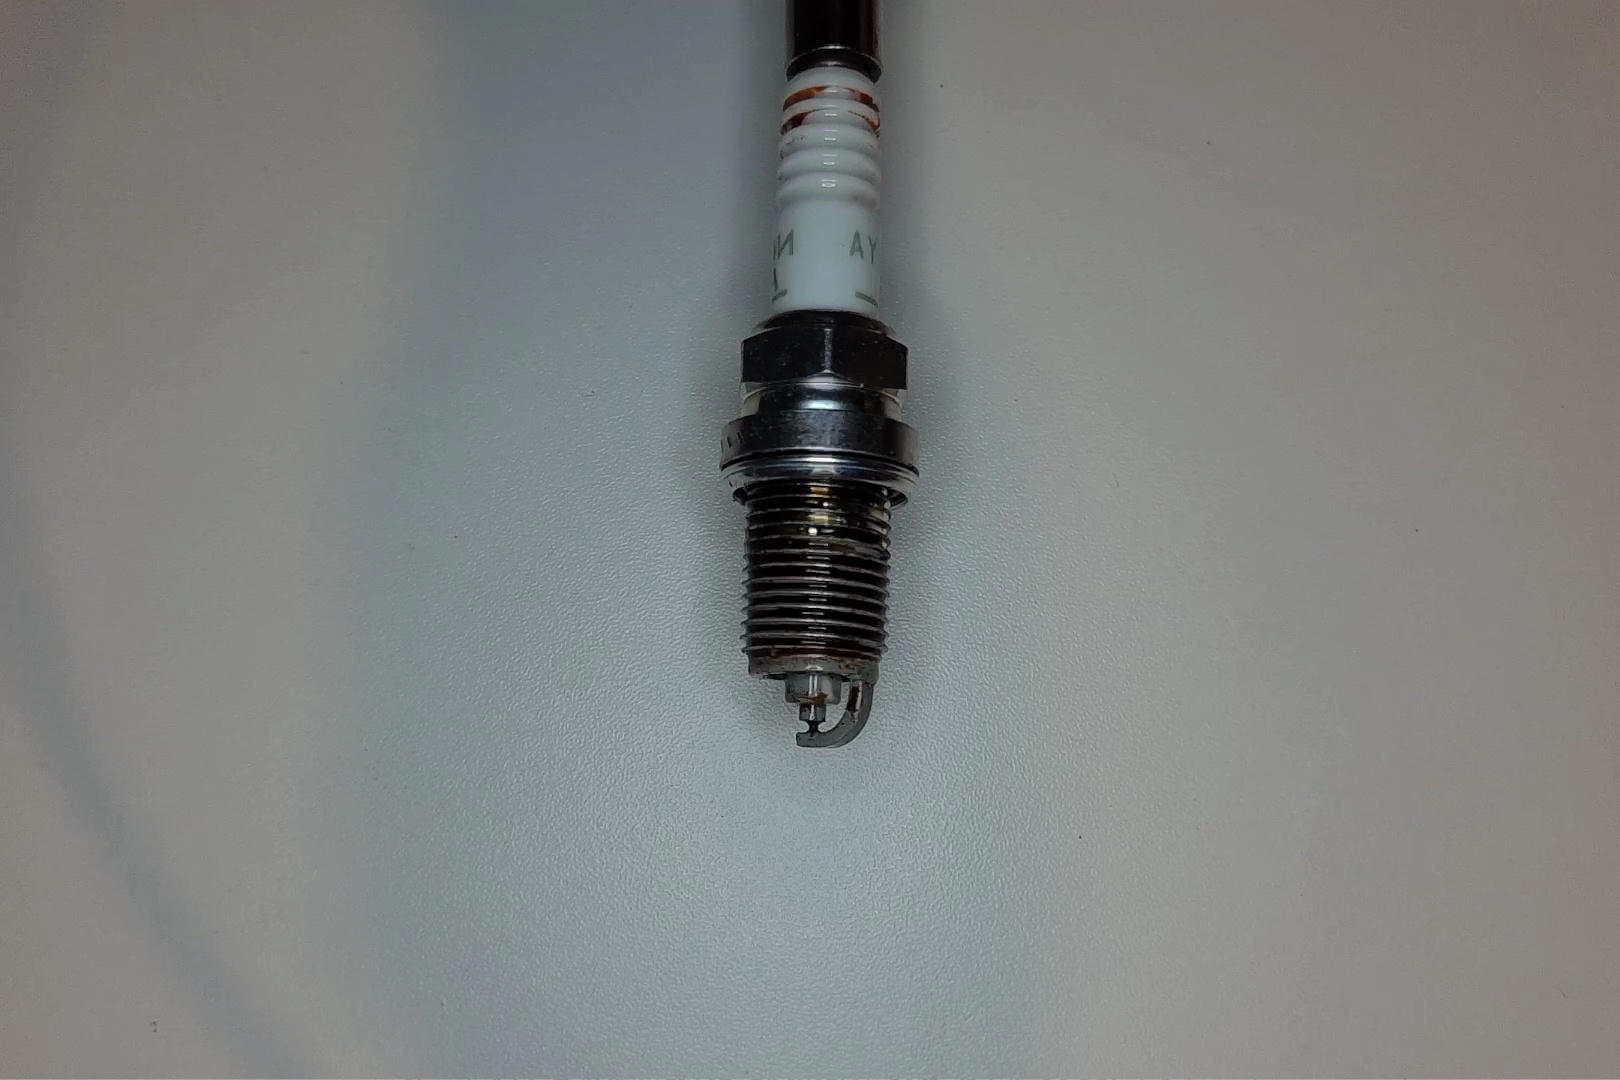
Label: anomaly